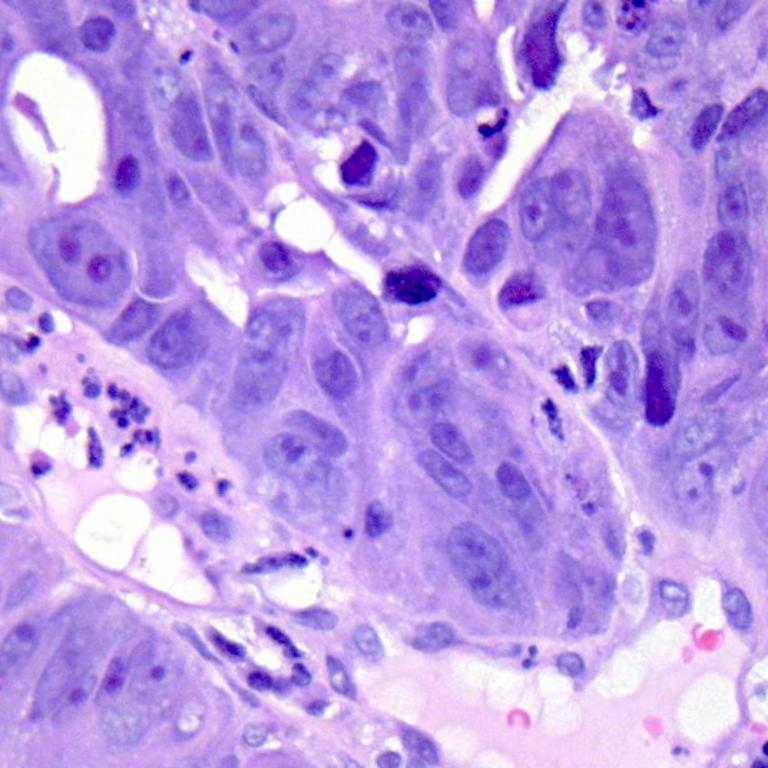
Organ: colon
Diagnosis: adenocarcinomas